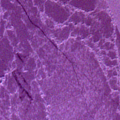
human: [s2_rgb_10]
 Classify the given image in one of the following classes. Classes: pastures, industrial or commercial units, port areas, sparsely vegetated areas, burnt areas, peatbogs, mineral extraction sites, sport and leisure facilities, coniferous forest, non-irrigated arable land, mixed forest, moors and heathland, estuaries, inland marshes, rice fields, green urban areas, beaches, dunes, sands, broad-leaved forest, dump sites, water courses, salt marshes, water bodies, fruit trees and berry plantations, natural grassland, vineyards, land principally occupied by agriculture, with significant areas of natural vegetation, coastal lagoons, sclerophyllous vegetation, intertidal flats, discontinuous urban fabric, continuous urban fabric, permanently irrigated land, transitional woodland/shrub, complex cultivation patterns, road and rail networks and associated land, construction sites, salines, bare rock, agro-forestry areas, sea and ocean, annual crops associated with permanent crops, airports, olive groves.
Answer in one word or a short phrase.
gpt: sea and ocean